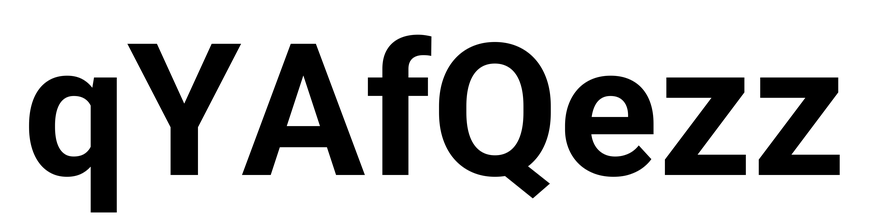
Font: Roboto_Bold